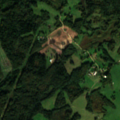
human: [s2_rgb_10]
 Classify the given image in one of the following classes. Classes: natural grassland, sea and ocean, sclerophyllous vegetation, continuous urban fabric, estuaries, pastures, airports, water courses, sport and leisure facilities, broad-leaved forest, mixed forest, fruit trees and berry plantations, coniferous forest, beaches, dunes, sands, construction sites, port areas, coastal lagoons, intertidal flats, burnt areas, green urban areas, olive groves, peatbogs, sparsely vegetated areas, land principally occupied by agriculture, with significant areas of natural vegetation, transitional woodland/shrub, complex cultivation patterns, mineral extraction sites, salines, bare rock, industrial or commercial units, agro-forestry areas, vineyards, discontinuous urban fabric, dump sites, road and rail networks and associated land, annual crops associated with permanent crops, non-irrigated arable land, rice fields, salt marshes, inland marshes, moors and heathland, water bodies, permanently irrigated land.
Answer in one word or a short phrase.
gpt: non-irrigated arable land, complex cultivation patterns, land principally occupied by agriculture, with significant areas of natural vegetation, mixed forest, transitional woodland/shrub